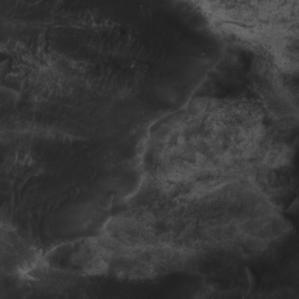
Label: non_frost